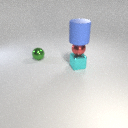
small red metal sphere above small cyan metal cube